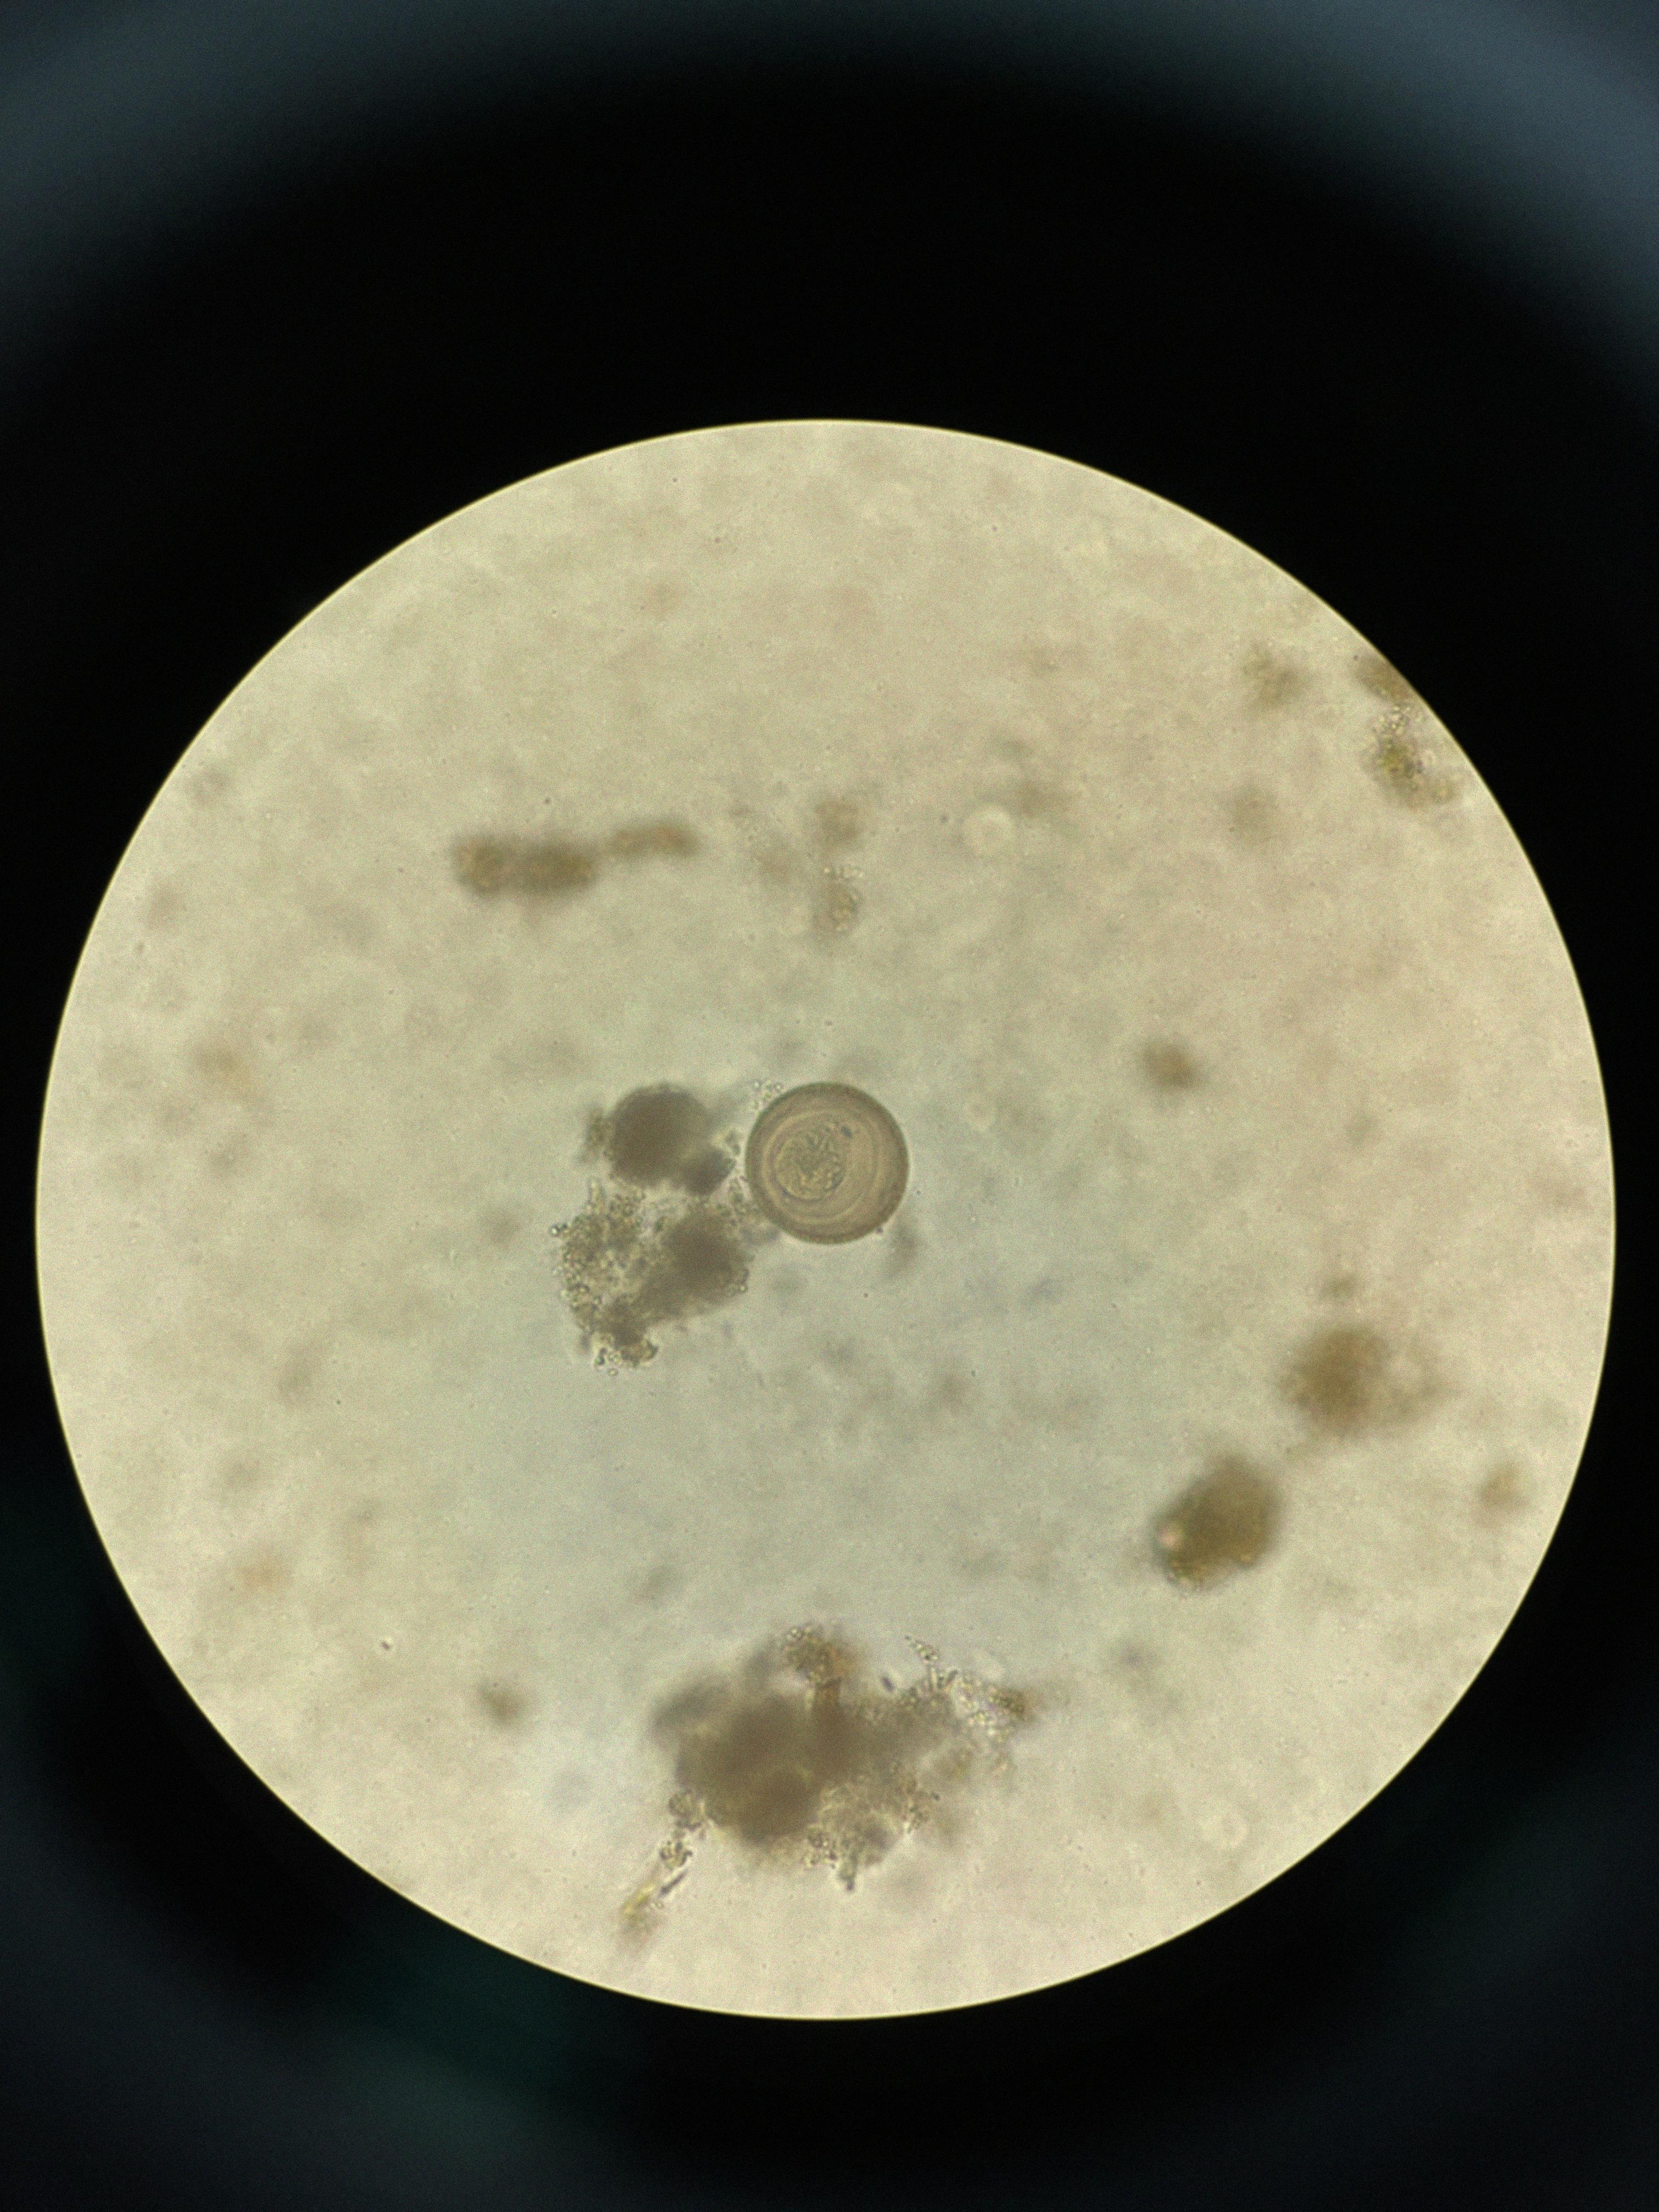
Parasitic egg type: Hymenolepis diminuta